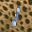
Label: 1